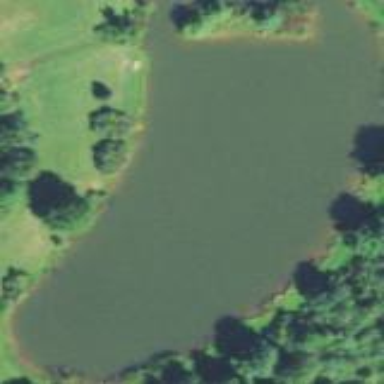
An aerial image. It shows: Pond surrounded by natural water.